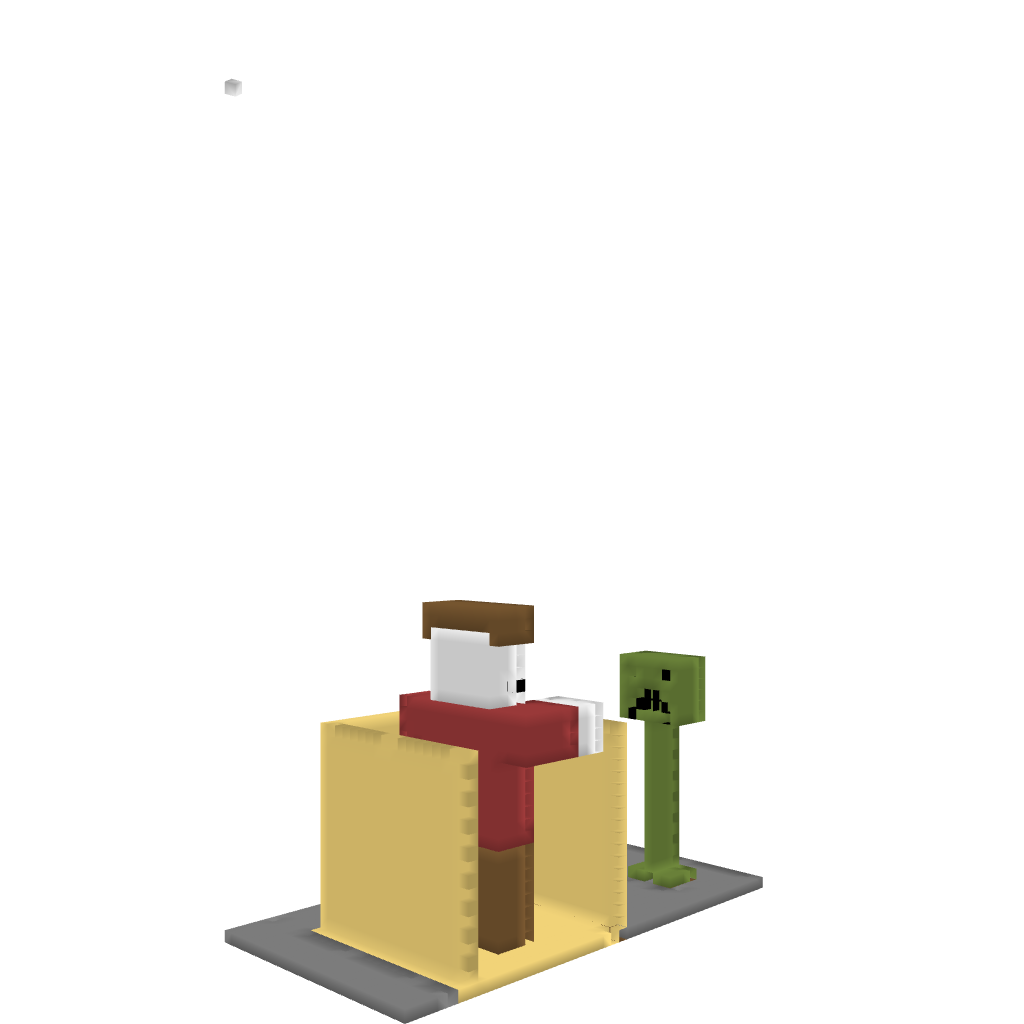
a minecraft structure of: STATUE bad low quality